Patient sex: M
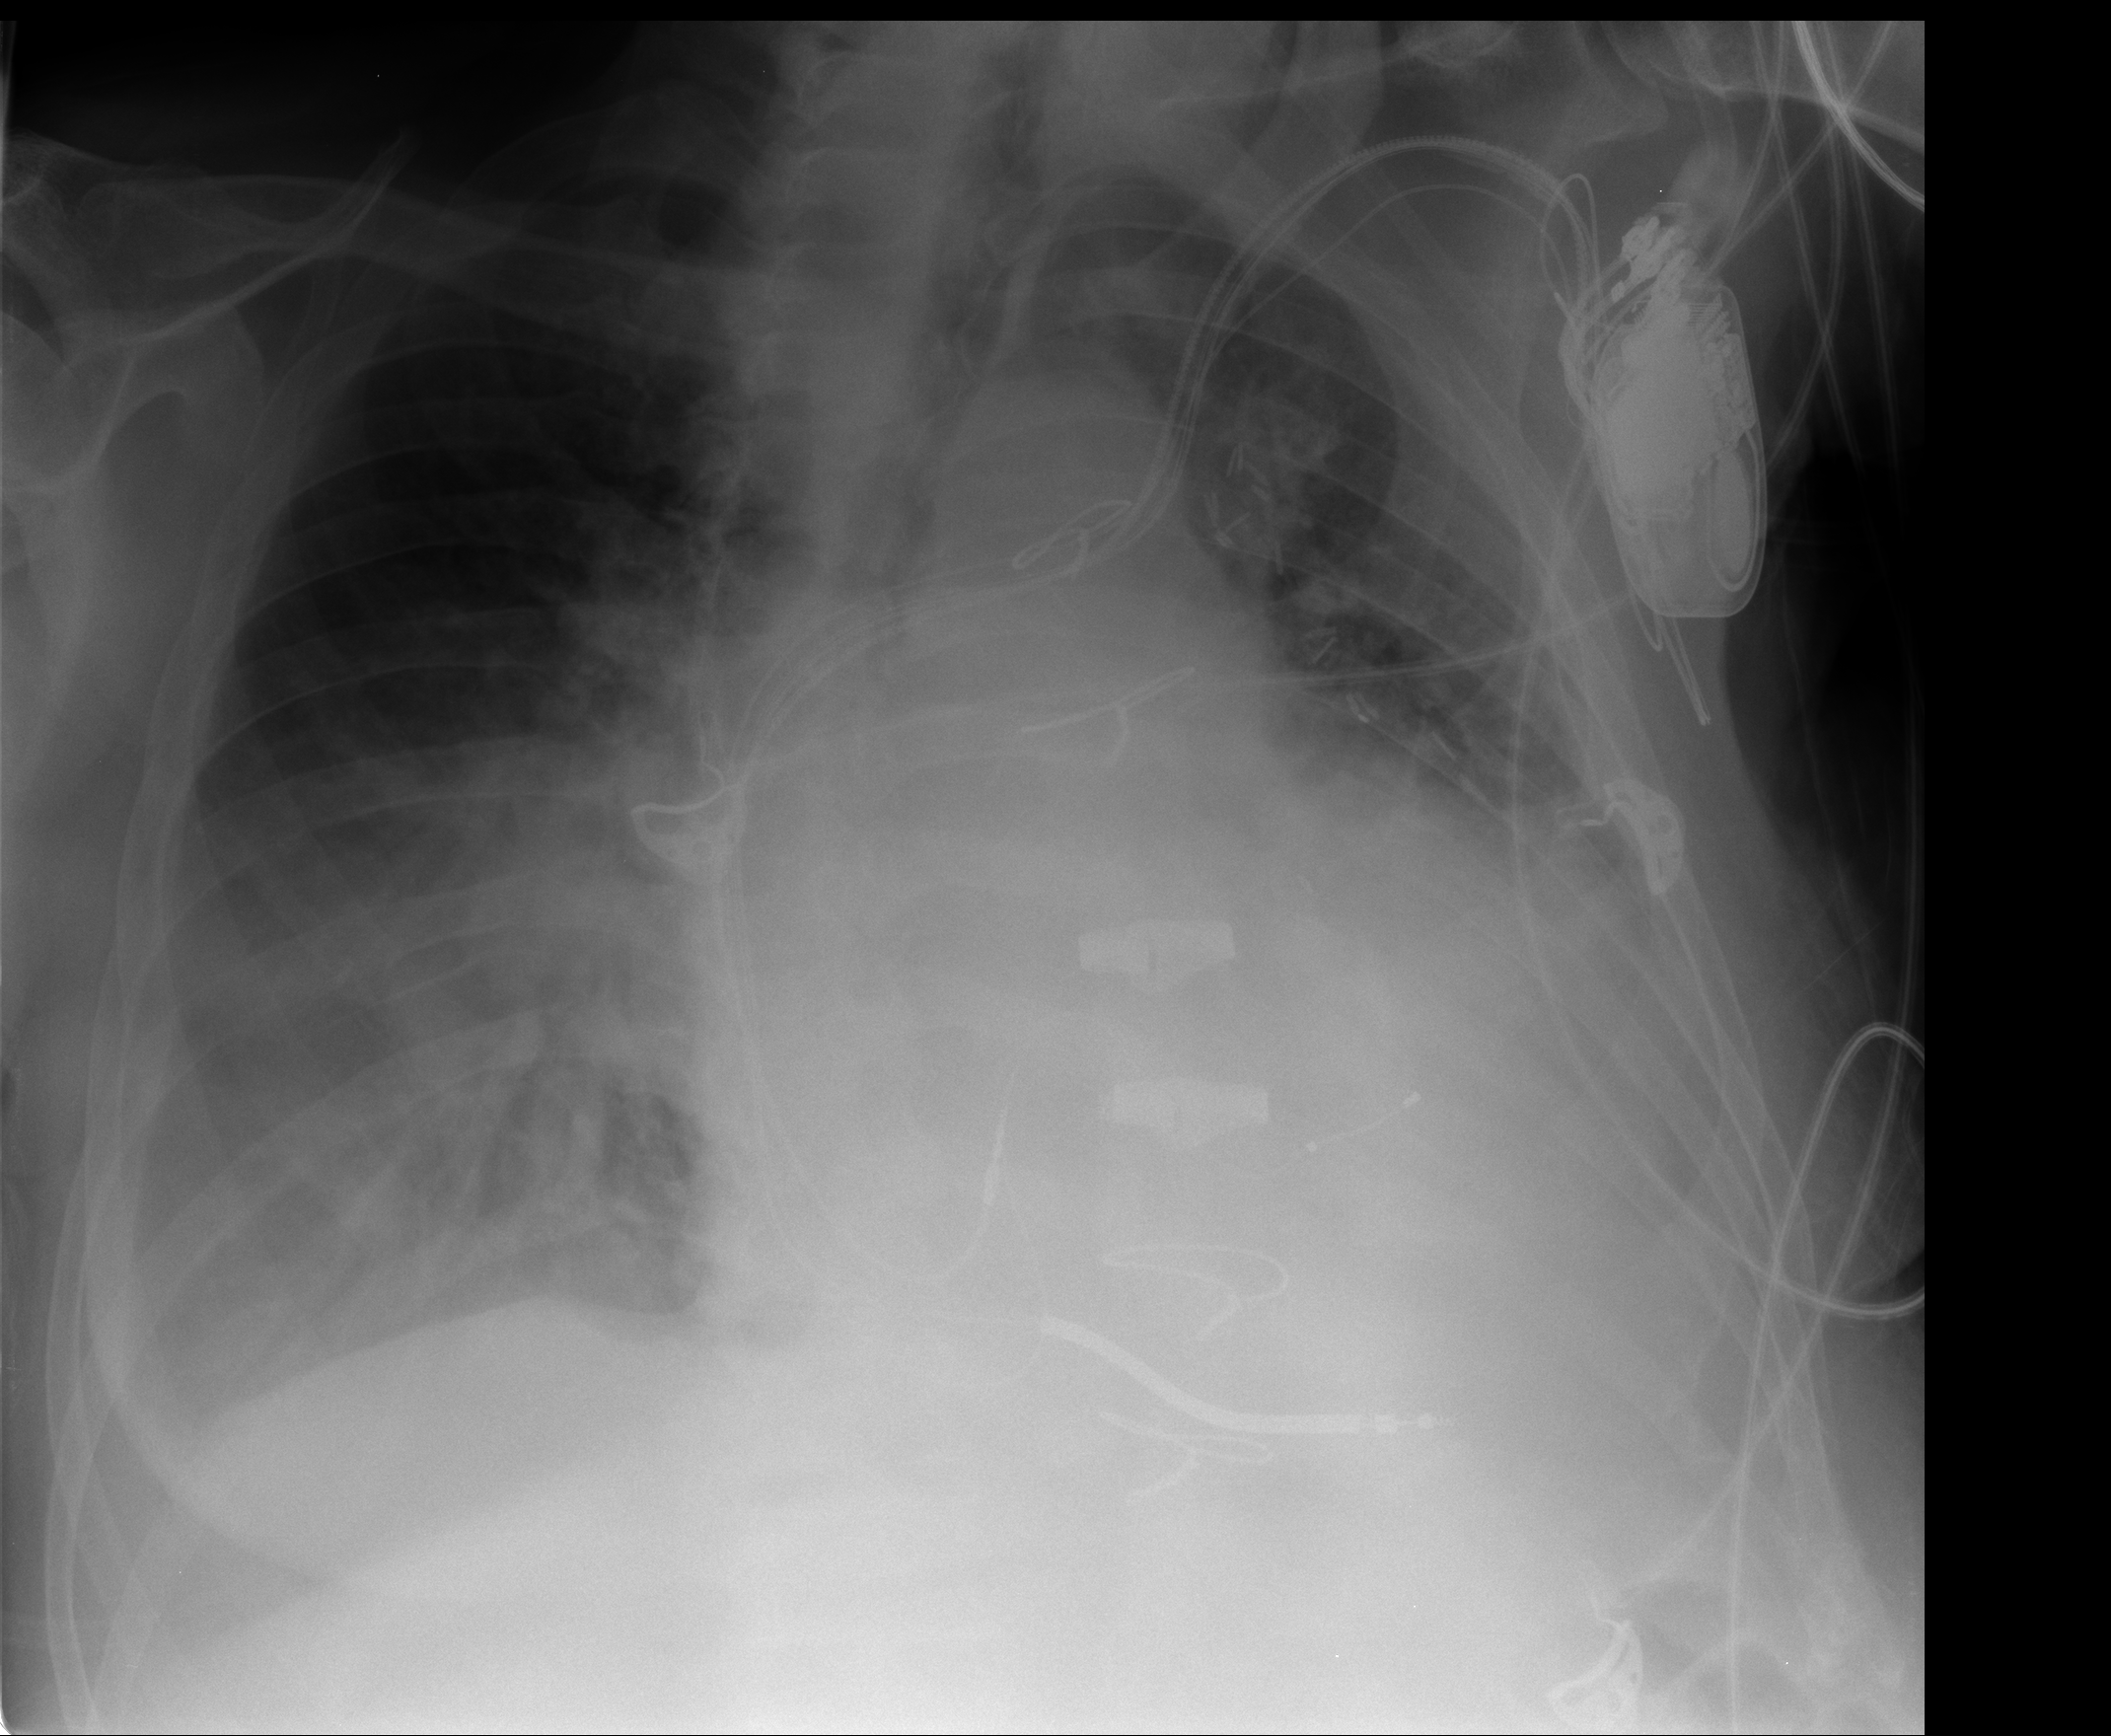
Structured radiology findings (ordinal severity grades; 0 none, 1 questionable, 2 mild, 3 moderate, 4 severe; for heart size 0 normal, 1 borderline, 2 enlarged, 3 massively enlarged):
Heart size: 2
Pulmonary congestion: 2
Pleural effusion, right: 3
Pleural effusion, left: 3
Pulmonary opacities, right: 1
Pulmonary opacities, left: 0
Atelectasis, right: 2
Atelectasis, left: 2